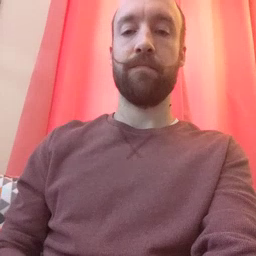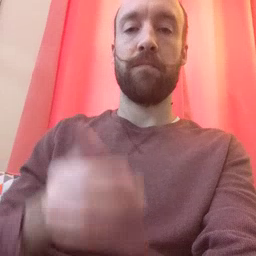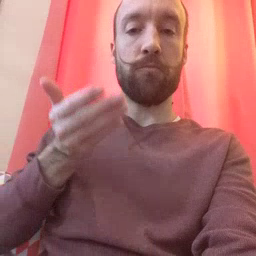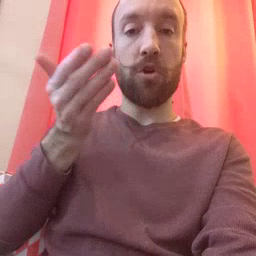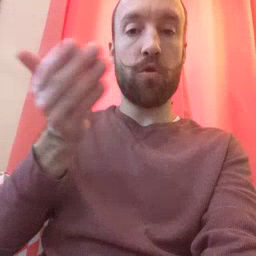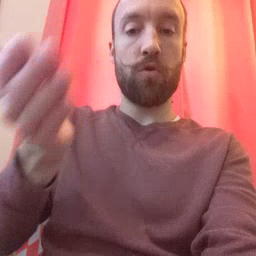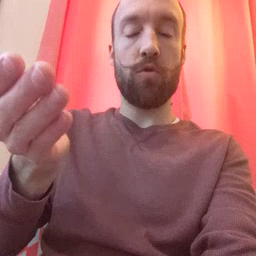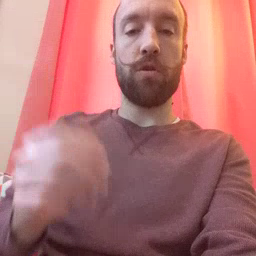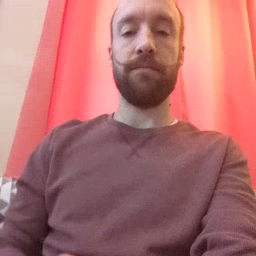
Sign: boat